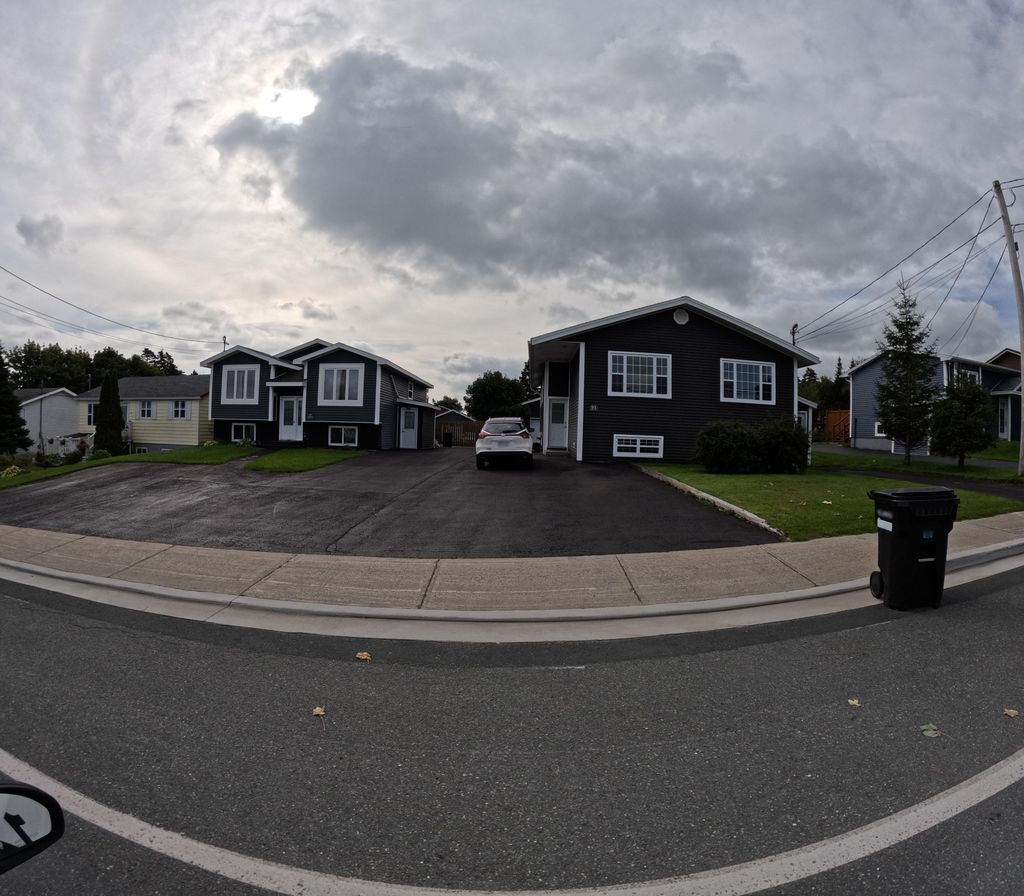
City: st_johns